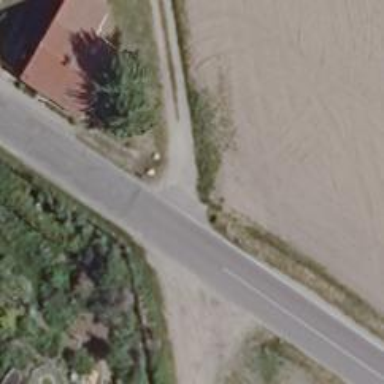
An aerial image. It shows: Tertiary road with asphalt surface.